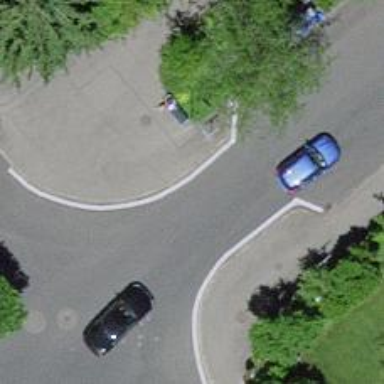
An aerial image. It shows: Sidewalk.